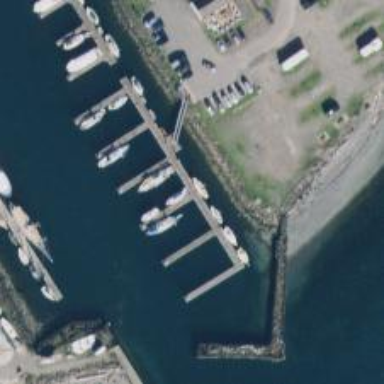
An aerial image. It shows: Pier with mooring facilities.